Current action and preconditions to check: path_clear

Your task: For each precondition in the list above, predict whether it will hold at this action.

Consider the current scene as observed from the mobile robot's camera, and analyze the predicted future states of all dynamic agents (e.g., people, animals, vehicles, or any moving entities) within the NEXT SECOND.

IMPORTANT: Only answer "very likely" if you are absolutely certain—based on strong, clear evidence—that a dynamic agent will violate the precondition in the predicted future state. Do NOT answer "very likely" for unlikely, ambiguous, or low-probability risks.

Ask yourself for each precondition: Is there a high probability, with clear and convincing evidence, that the predicted future states of any dynamic agent will interfere with the predicted future state of the currently executing action within the NEXT SECOND, causing that precondition to fail?

Assess the risk level based on these predictions. Use "likely" or "very likely" if motions create a clear risk of interference.

Use "neutral" or "improbable" if agents are nearby but their predicted paths are clearly diverging or non-conflicting.

Failure Risk Categories: "very improbable", "improbable", "neutral", "likely", "very likely"

Answer Format: Output ONLY the probability_of_failure value from these categories: "very improbable", "improbable", "neutral", "likely", "very likely"

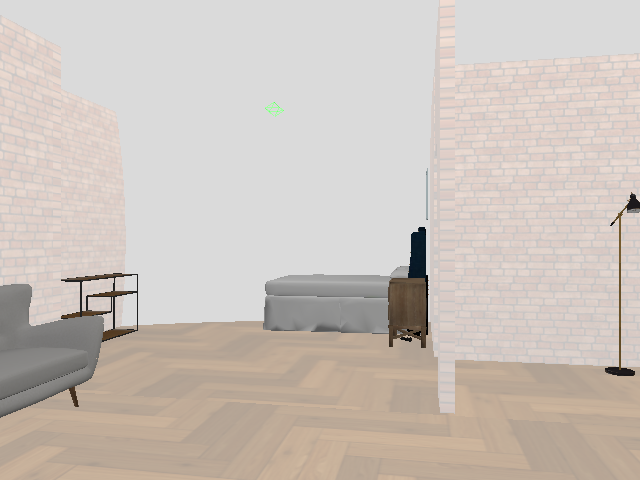

Answer: very improbable